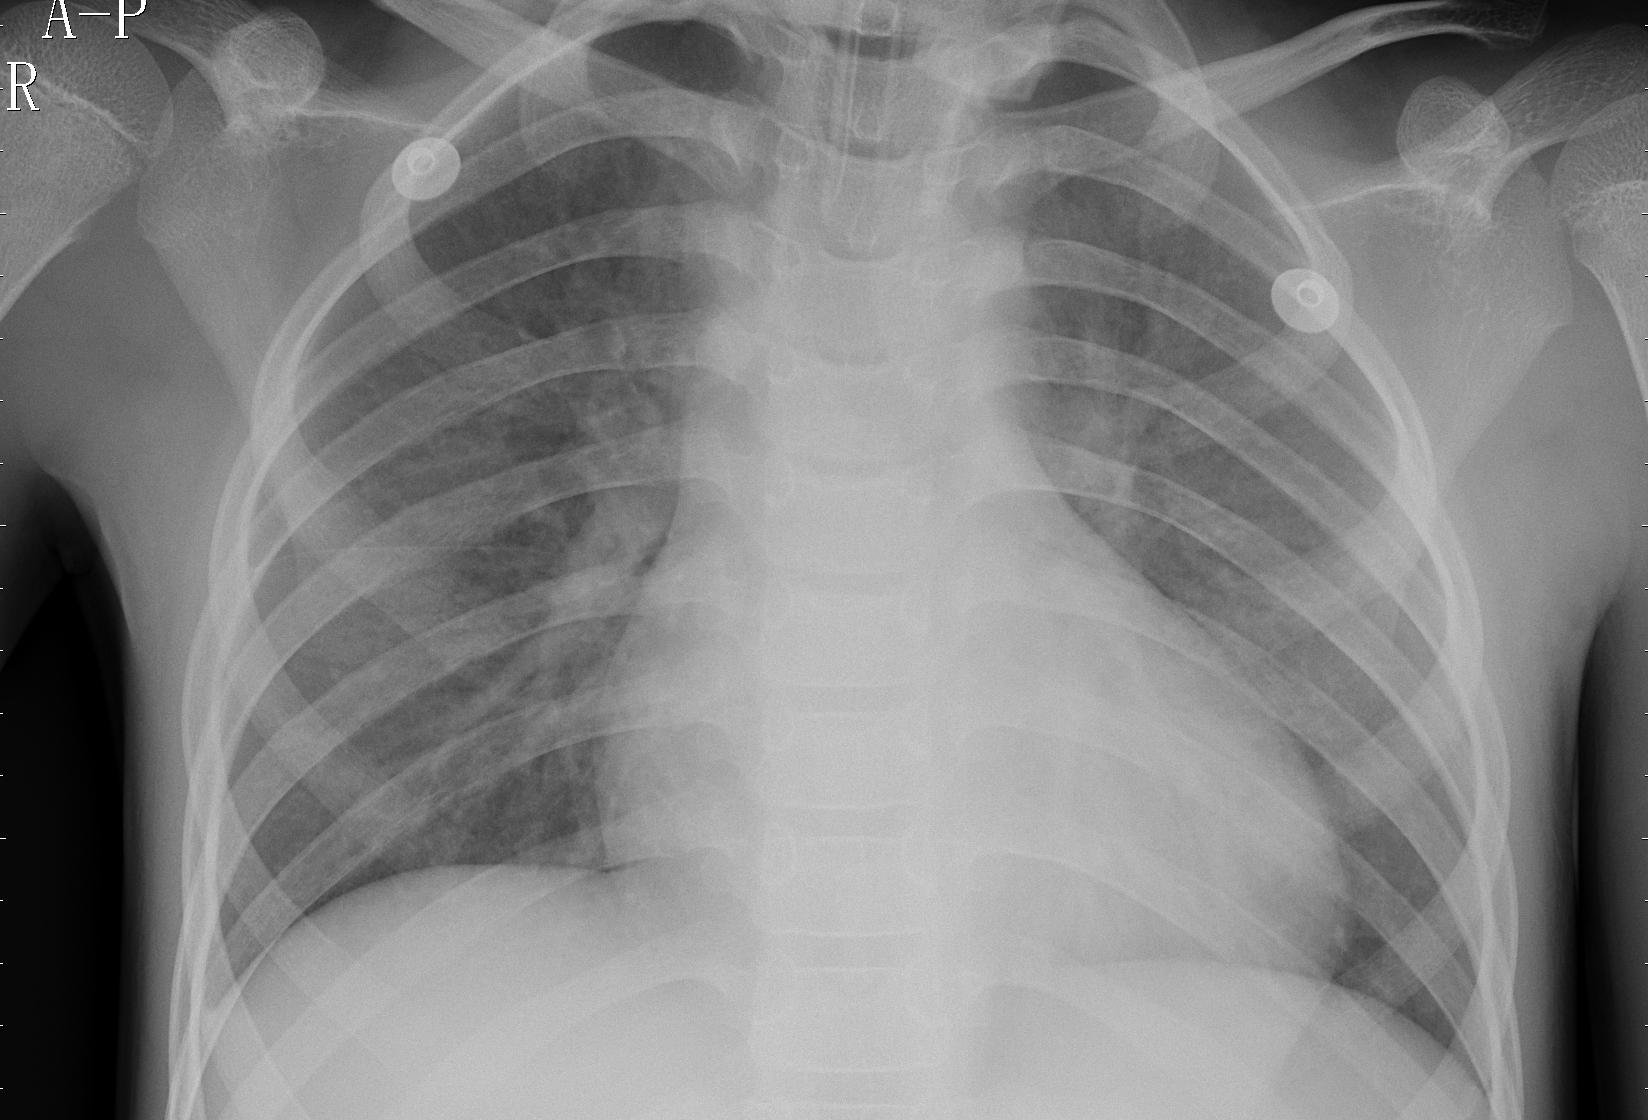
Diagnosis: PNEUMONIA